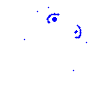
Particle: electron